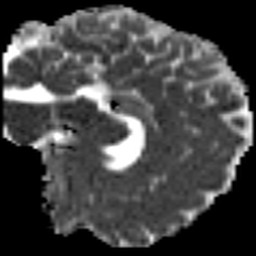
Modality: MD
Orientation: sagittal
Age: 28
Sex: male
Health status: healthy
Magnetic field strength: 3 T
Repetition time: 9 s
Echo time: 0.093 s